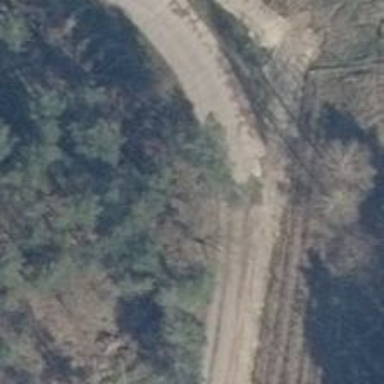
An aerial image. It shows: Track road with grade1 tracktype. The road has concrete lanes.